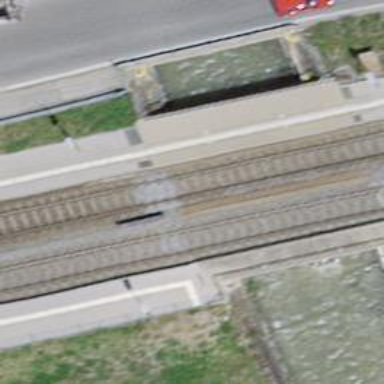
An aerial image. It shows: Bridge over electrified railway with contact line.